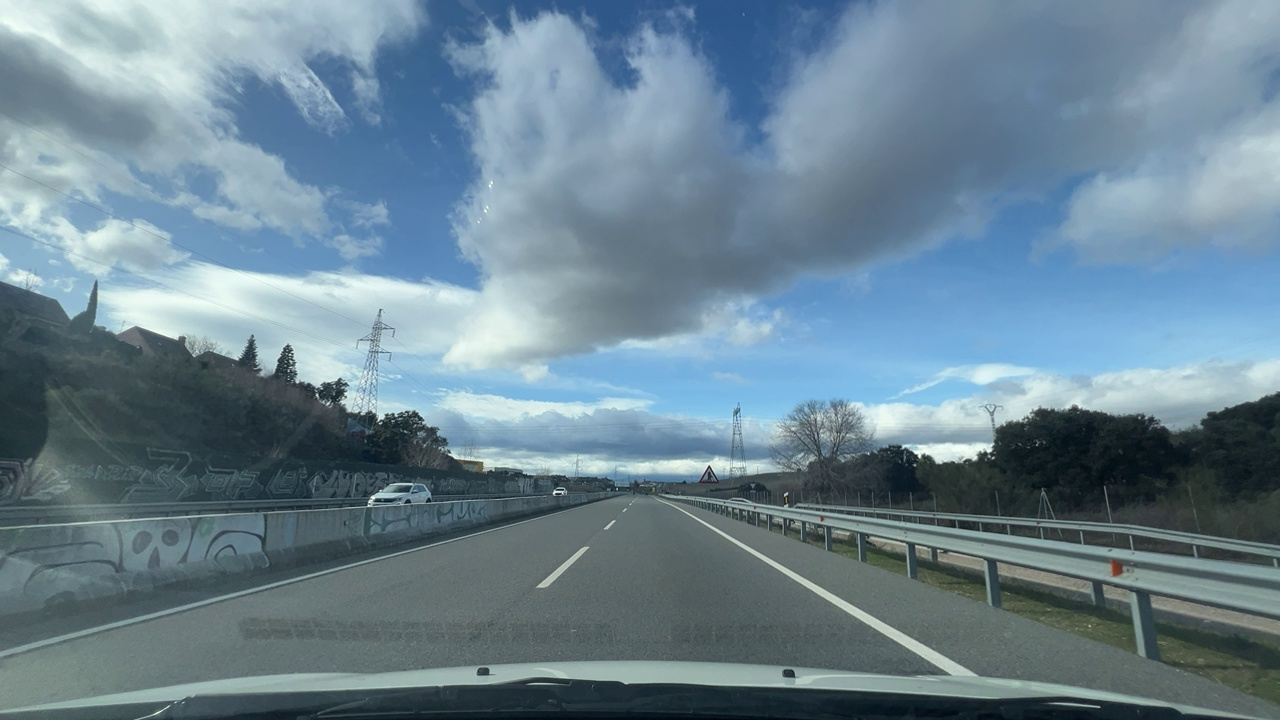
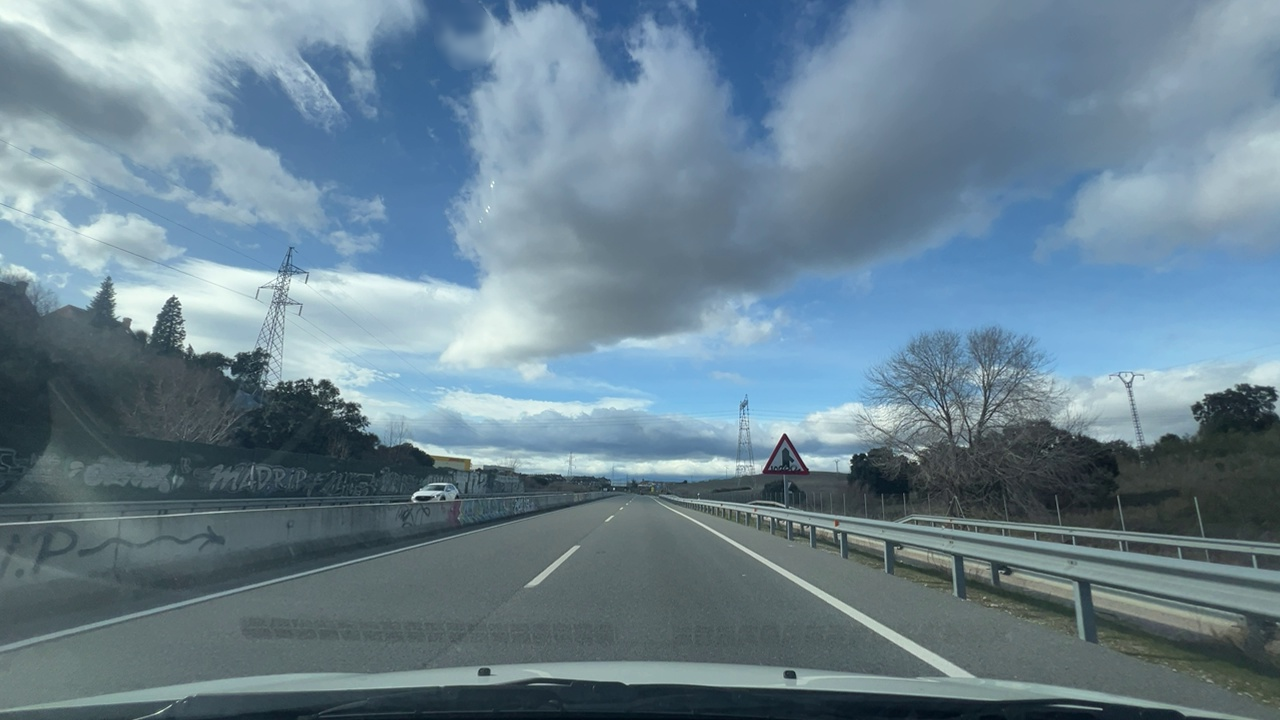
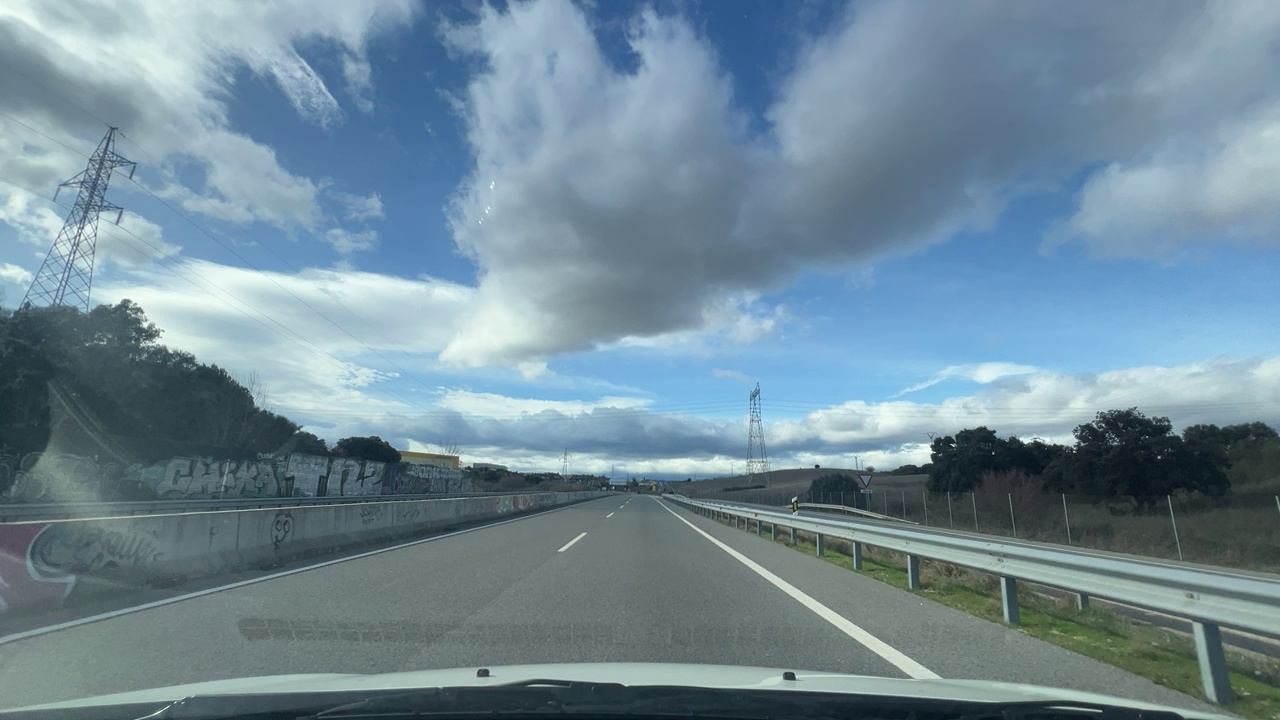
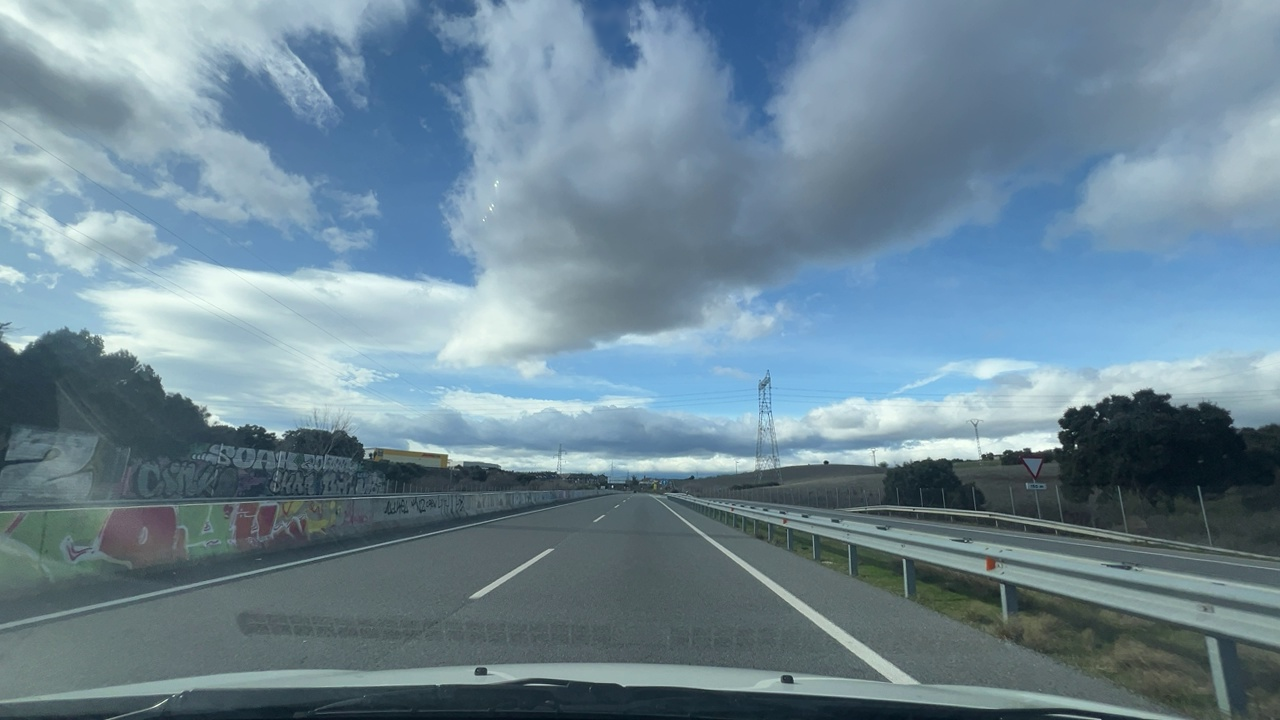
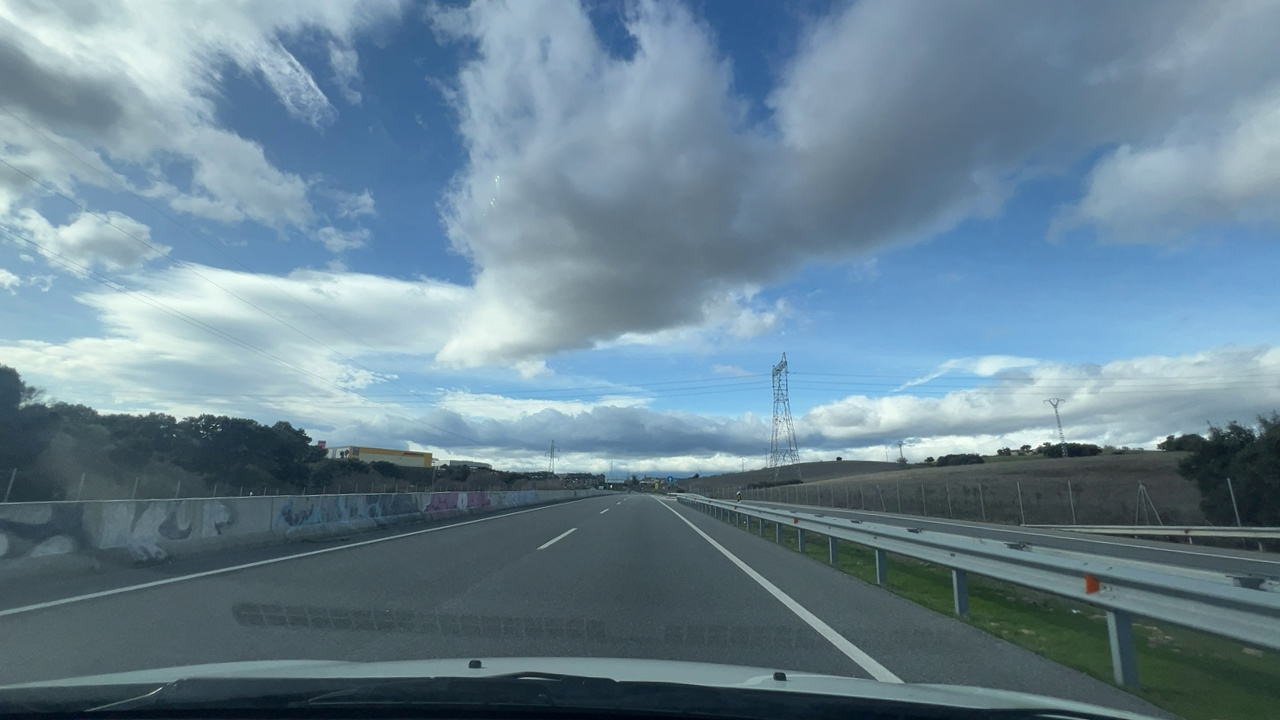
Situation: empty
Question: Are stopped vehicles present on the left adjacent side of the ego lane?
Answer: No
Reasoning: Parked vehicles are not visible along the left side of the roadway.

Situation: empty
Question: Are vehicles parked parallel or perpendicular to the roadway near the ego lane?
Answer: No
Reasoning: There are no vehicles parked near the ego lane

Situation: empty
Question: Does the environment indicate an urban road where curbside parking is permitted?
Answer: No
Reasoning: The environment indicates a highway style road